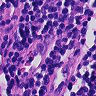
Metastatic tissue present: no